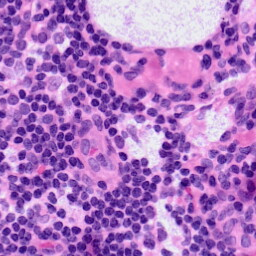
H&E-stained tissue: LymphNode